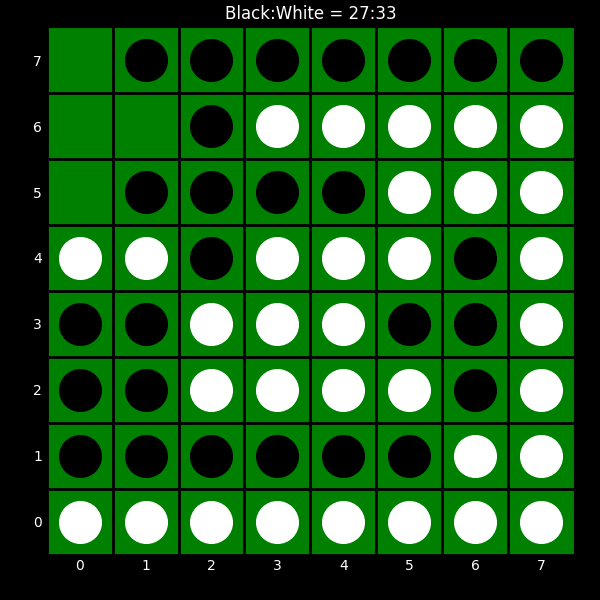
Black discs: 27
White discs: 33